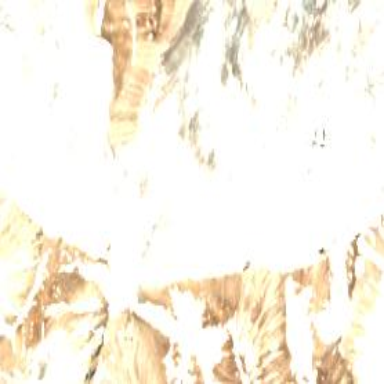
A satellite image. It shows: Majestic glacier in the distance.